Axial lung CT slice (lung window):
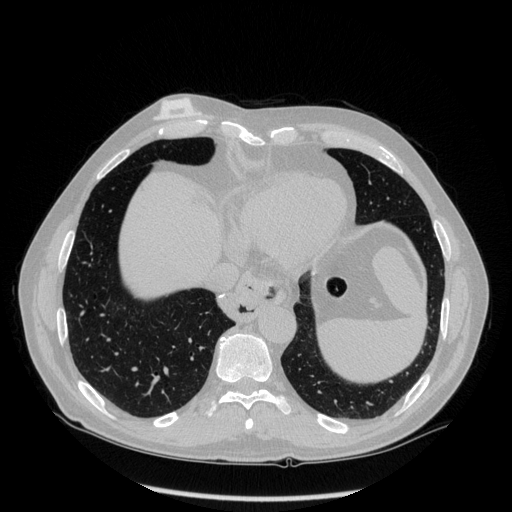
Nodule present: no